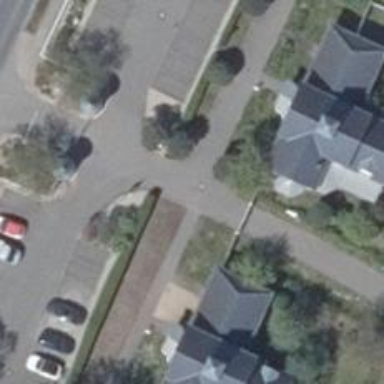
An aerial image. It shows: Driveway leading to service road.